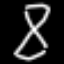
Label: hourglass